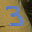
Label: 3